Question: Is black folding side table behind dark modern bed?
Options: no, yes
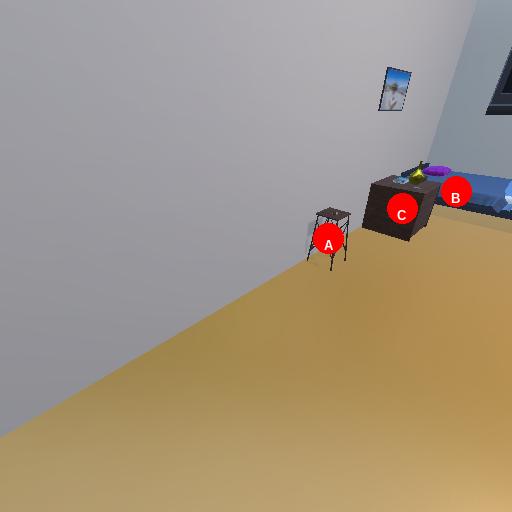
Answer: no